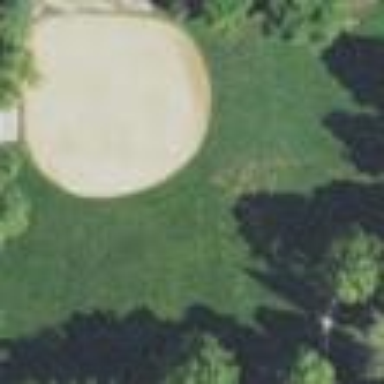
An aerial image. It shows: Baseball pitch for leisure land activities.